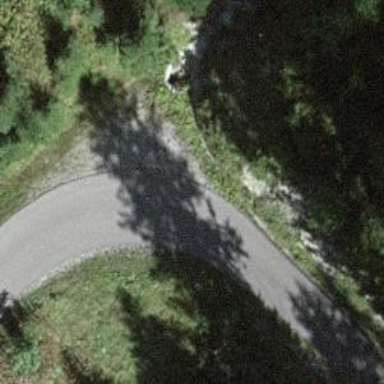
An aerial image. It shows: Passing place on the road.